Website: walmart
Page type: payment
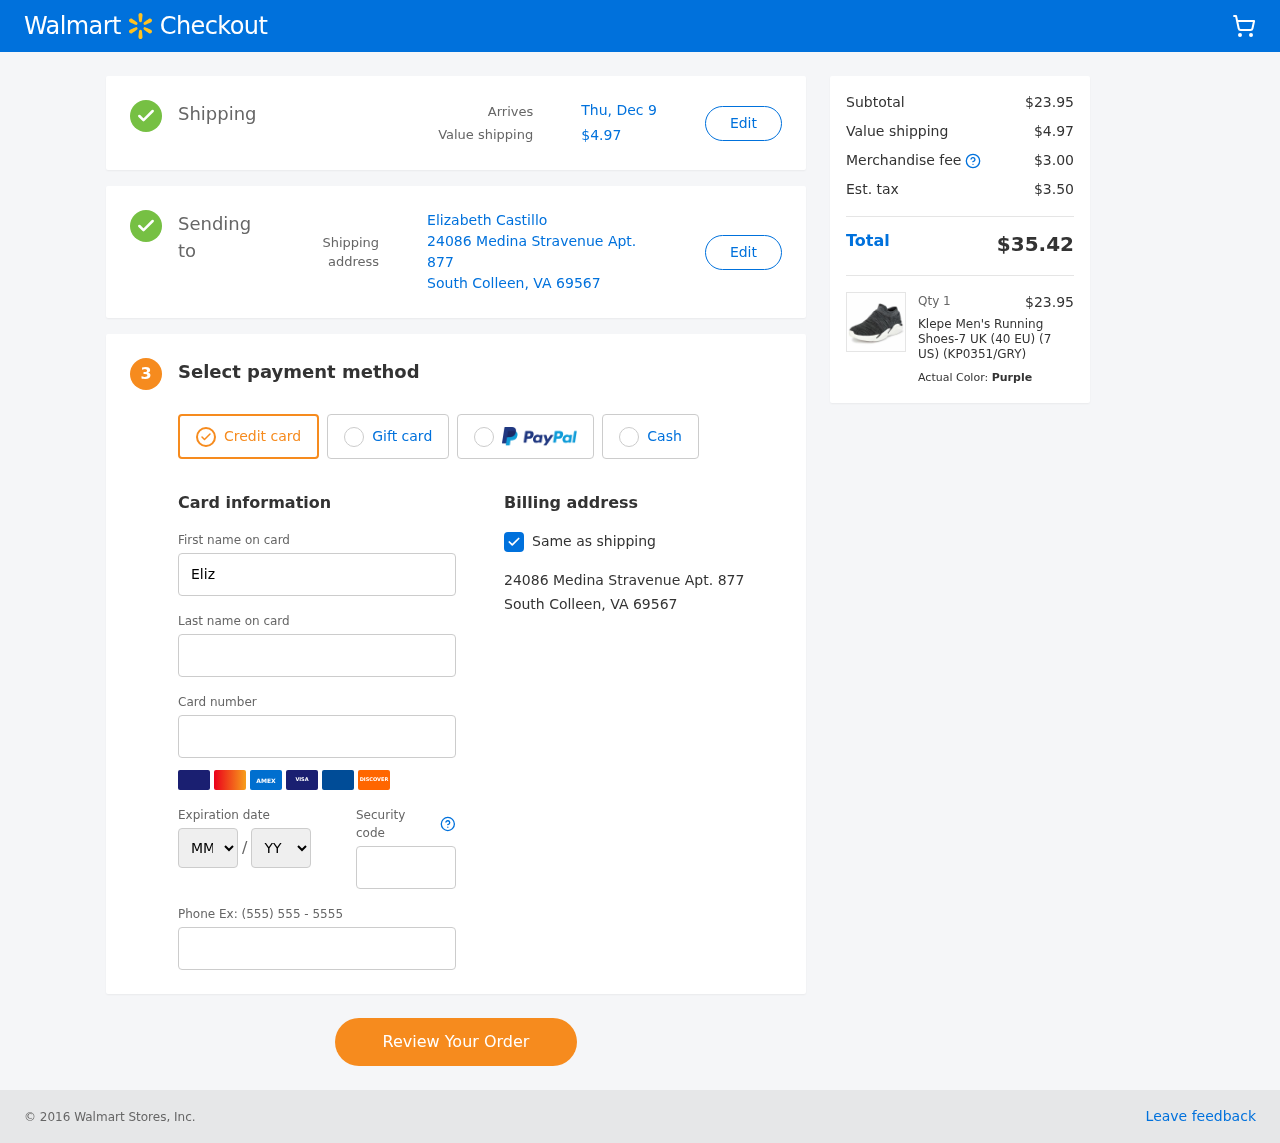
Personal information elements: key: PII_CARD_EXPIRY_MONTH
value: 05
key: PII_CARD_EXPIRY_YEAR
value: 26
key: PII_CITY_STATE_ZIP
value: South Colleen, VA 69567
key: PII_FULLNAME
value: Elizabeth Castillo
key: PII_STREET
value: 24086 Medina Stravenue Apt. 877
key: PII_FIRSTNAME
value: Elizabeth
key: PII_LASTNAME
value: Castillo
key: PII_CARD_NUMBER
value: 2242 5430 1963 3455
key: PII_CARD_CVV
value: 520
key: PII_PHONE
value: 3492510509
Product elements: key: PRODUCT1_NAME
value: Klepe Men's Running Shoes-7 UK (40 EU) (7 US) (KP0351/GRY)
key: PRODUCT1_PRICE
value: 23.95
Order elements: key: ORDER_DELIVERY_DATE
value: Thu, Dec 9
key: ORDER_SHIPPING_COST
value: $4.97
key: ORDER_SUBTOTAL
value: $23.95
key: ORDER_MERCHANDISE_FEE
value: $3.00
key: ORDER_TAX
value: $3.50
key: ORDER_TOTAL
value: $35.42
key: ORDER_NUM_ITEMS
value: Qty 1